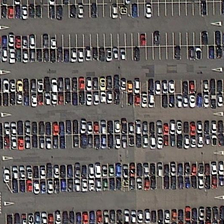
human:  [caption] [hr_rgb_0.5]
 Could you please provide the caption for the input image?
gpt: many cars in different colors are in a large parking lot with some empty parking spaces .

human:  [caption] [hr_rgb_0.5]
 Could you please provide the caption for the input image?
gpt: many cars in different colors are in a large parking lot with some empty parking spaces .

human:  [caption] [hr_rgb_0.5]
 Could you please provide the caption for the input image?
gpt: many cars in different colors are in a large parking lot with some empty parking spaces .

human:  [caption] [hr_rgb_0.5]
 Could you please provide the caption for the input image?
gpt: many cars in different colors are in a large parking lot with some empty parking spaces .

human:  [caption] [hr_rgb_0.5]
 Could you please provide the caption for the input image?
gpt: many cars in different colors are in a large parking lot with some empty parking spaces .